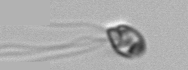
Label: flagellate_morphotype1